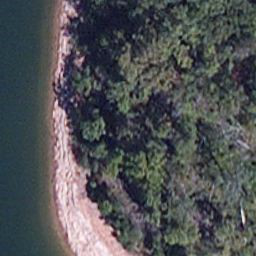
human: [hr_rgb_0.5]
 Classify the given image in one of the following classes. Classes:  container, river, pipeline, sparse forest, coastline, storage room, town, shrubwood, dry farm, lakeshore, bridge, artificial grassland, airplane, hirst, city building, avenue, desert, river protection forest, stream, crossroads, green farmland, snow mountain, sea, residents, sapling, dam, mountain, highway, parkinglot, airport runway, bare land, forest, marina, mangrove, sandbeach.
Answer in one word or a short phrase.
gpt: lakeshore